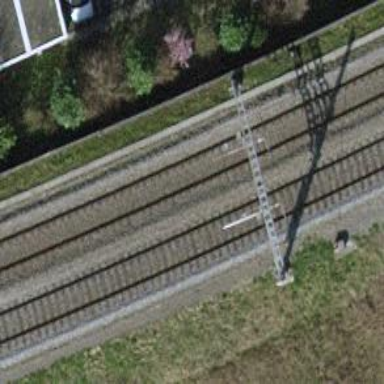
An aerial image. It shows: Railway track with contact lines for electrification.